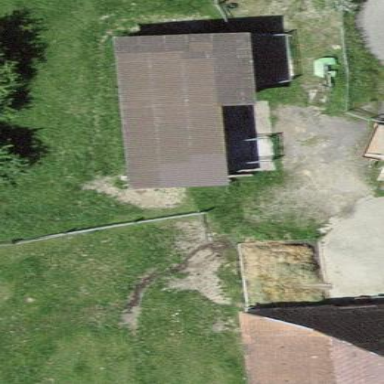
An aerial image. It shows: Farm auxiliary building.